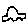
Label: car